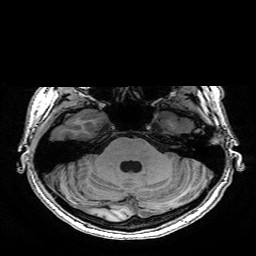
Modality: T1w
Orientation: coronal
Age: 21
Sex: female
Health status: healthy
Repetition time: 2.53 s
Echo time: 0.0034 s